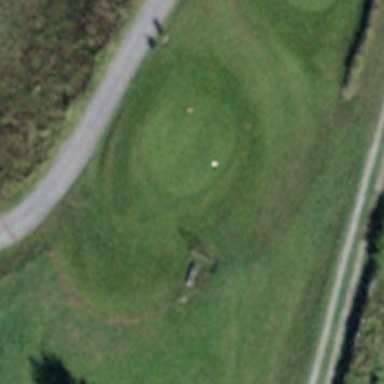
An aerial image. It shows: Grass area designated as golf tee.